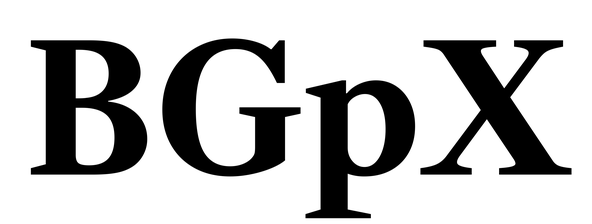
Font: LibreCaslonText_Bold